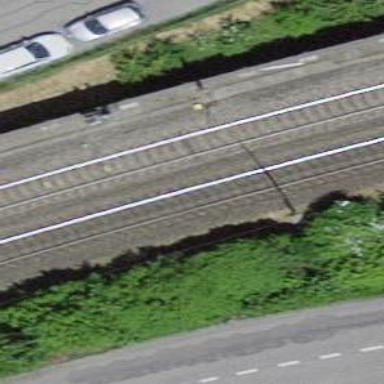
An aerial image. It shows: Railway signal.